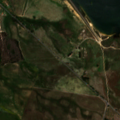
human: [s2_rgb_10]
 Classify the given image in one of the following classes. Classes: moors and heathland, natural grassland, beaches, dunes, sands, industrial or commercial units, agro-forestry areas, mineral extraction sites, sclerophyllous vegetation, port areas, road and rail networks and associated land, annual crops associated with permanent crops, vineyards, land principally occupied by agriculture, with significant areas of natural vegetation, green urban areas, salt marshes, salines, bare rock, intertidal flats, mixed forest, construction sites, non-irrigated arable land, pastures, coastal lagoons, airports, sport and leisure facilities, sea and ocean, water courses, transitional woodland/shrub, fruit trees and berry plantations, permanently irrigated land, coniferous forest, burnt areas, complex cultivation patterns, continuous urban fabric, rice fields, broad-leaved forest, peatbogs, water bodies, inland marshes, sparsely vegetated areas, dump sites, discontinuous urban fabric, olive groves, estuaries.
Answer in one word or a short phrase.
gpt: continuous urban fabric